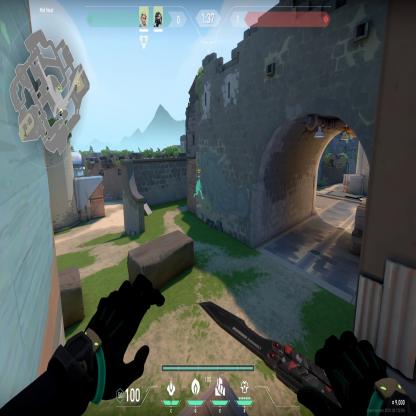
Label: teammate